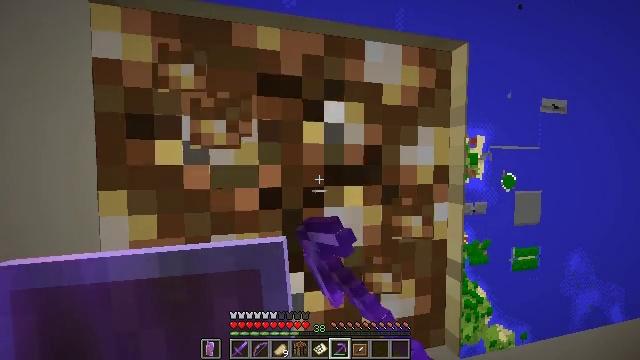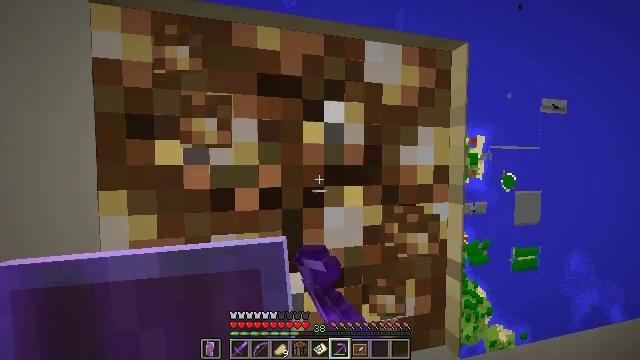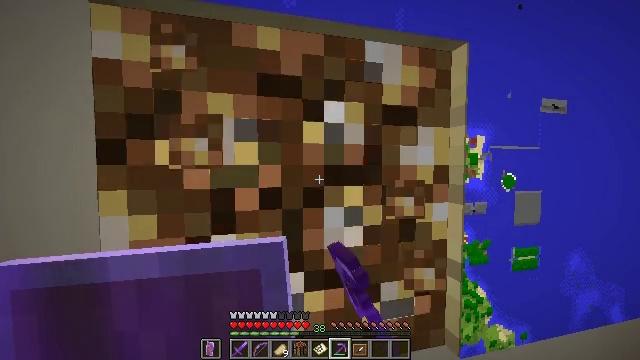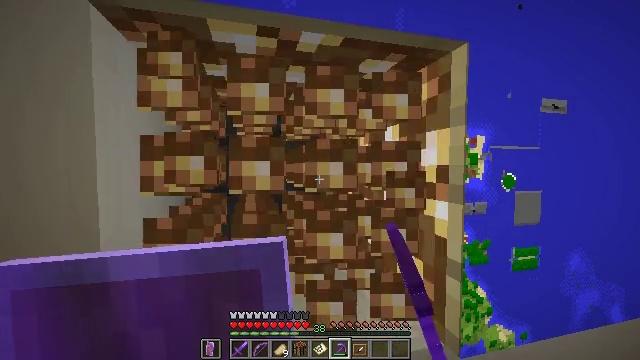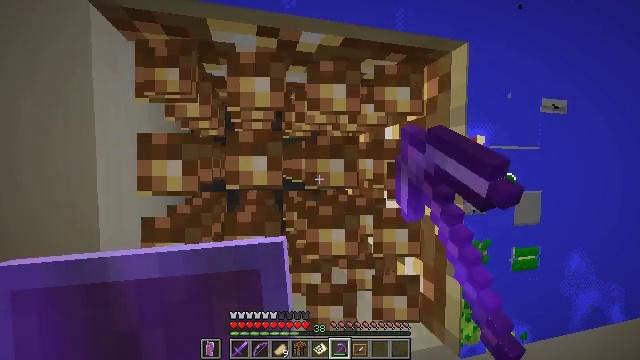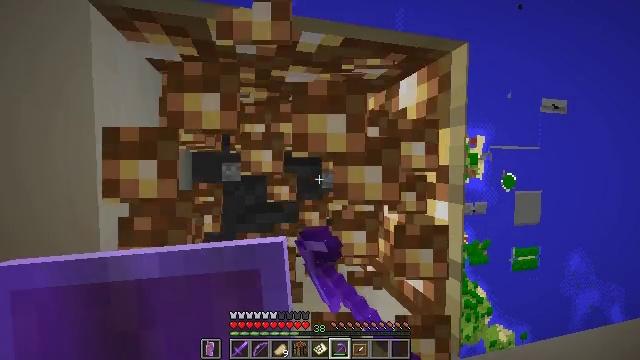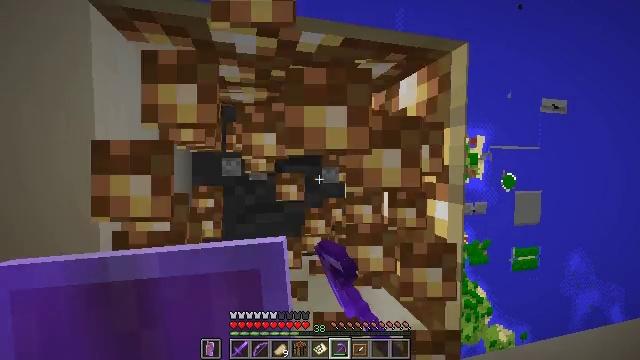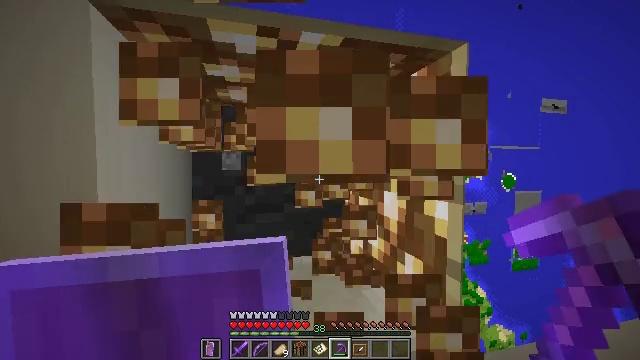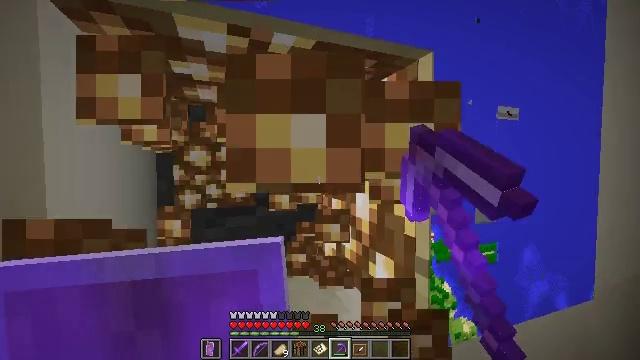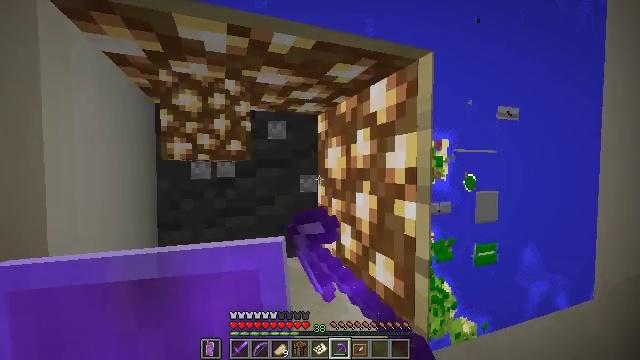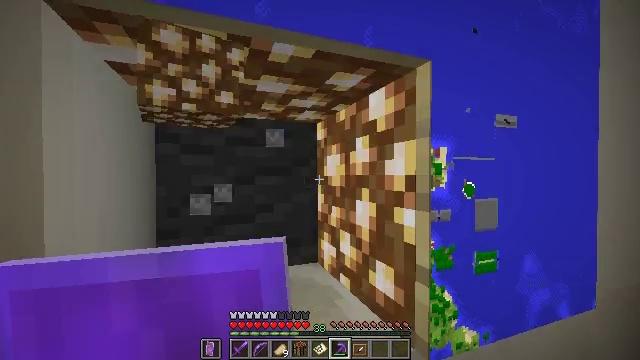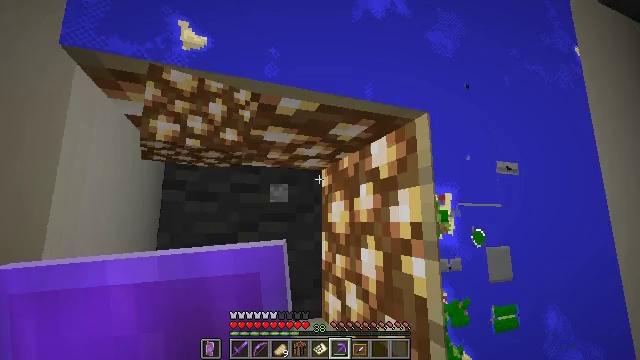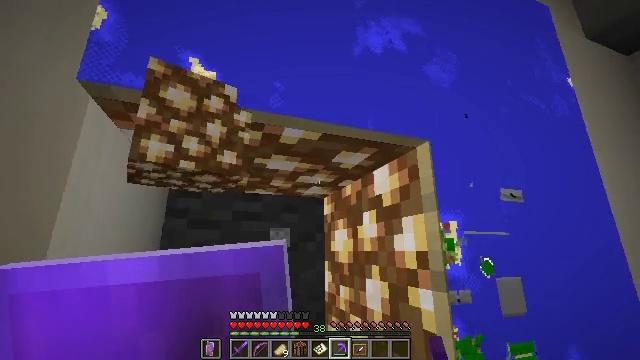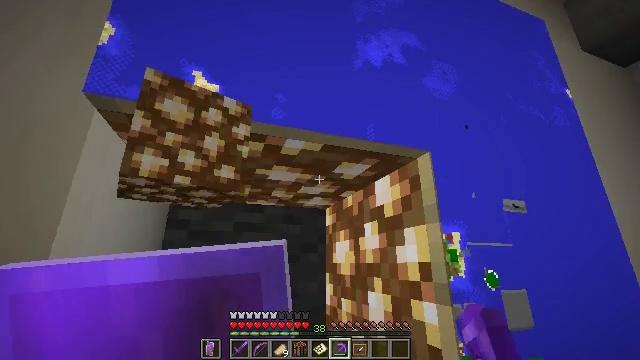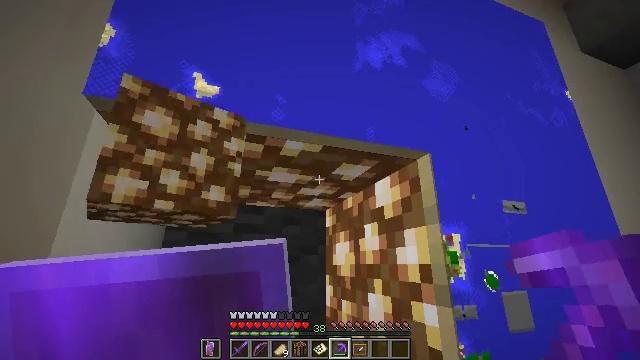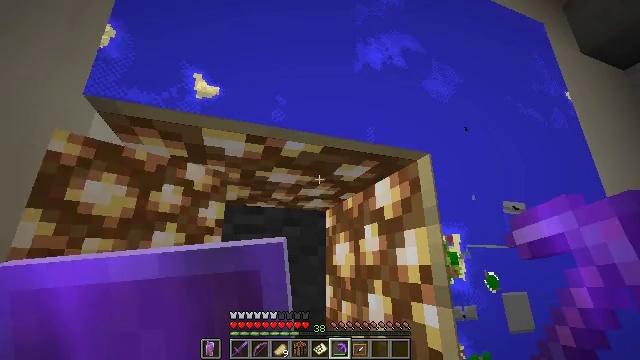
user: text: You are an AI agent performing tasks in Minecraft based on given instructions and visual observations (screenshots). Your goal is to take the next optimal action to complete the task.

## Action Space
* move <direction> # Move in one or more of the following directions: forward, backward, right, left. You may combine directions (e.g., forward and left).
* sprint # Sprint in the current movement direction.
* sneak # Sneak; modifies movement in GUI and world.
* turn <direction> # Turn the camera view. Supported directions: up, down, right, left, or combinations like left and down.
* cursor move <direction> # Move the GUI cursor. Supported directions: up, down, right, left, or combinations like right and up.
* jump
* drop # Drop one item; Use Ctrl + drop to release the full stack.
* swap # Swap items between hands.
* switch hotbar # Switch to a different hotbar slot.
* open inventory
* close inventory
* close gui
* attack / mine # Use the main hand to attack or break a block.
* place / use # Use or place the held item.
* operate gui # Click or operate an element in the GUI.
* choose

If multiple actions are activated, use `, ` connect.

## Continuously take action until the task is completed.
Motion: motion action
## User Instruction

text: Gather glowstone for crafting.
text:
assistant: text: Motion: attack / mine
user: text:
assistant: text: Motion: attack / mine
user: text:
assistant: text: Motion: attack / mine
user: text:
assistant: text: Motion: attack / mine
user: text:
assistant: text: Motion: attack / mine
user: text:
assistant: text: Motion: attack / mine
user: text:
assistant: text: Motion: attack / mine
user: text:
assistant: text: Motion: turn right
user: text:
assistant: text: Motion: no_op
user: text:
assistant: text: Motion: turn up
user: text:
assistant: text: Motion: turn up
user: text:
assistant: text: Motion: turn up
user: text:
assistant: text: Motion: turn up
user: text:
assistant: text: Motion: no_op
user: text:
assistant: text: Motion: no_op
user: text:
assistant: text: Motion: turn up
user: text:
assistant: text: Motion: turn up
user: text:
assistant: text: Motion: attack / mine
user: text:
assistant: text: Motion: attack / mine
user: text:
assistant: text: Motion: attack / mine
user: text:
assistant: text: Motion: attack / mine
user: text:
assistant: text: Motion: attack / mine
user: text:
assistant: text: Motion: attack / mine
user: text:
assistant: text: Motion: attack / mine
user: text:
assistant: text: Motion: attack / mine
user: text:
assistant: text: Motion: attack / mine
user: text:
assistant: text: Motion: attack / mine
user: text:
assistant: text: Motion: attack / mine
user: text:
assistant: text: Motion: attack / mine
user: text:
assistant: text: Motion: attack / mine